Interaction volume radius: 10 \u00c5
Interaction volume height: 15 \u00c5
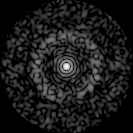
Disorder parameter: 0.8223